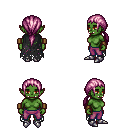
a pixel art fantasy rpg character, female body template, orc, green skin, black tattered cape, magenta pants, pink ponytail hairstyle, leather bracers, metal boots, four views (front, back, left, right), 2x2 character sprite sheet, small pixel art, hard edges, no anti-aliasing